RGB frame:
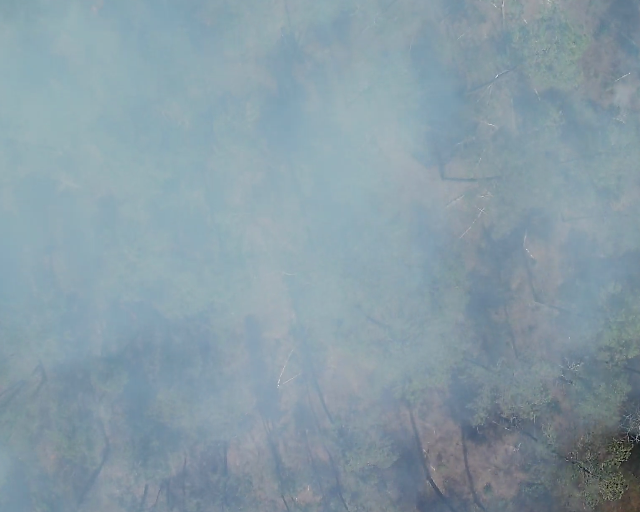
Thermal frame:
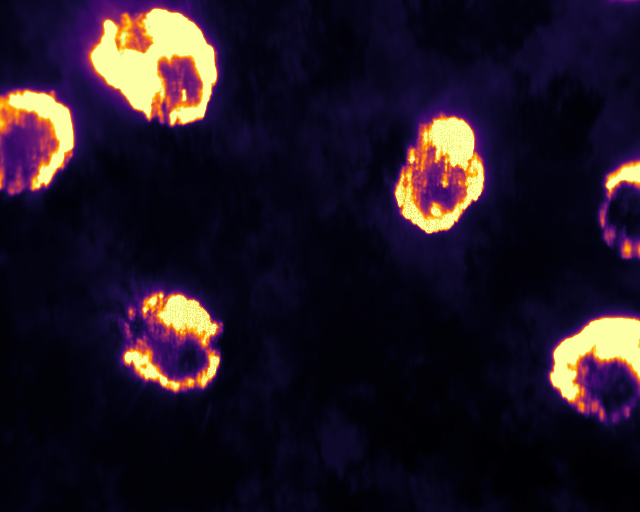
Captured: 2026-02-26 02:28:16
Pixels at or above 80 °C: 34584 (fraction of frame: 0.1055)